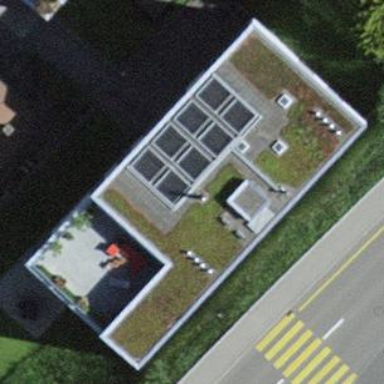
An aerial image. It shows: Flat-roofed building with grey color scheme.